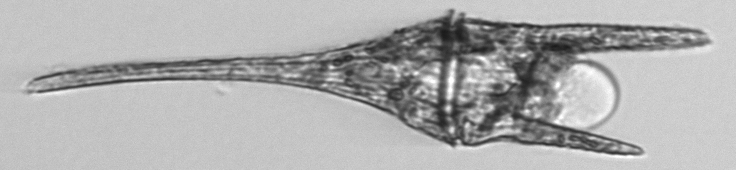
Label: Tripos_furca